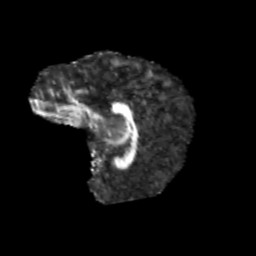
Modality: FA
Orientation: sagittal
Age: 10
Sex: female
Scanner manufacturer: siemens
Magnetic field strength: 3 T
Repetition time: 3.8 s
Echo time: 0.07 s